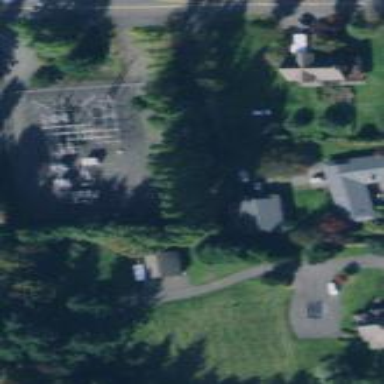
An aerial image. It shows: Distribution level power substation surrounded by fence.